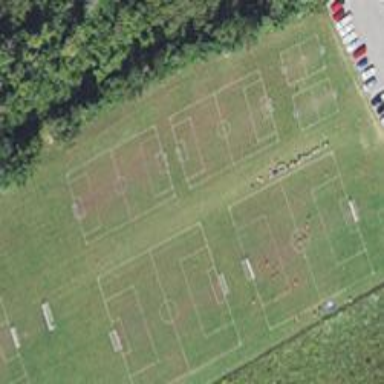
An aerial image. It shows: Soccer pitch for outdoor sports and leisure activities.